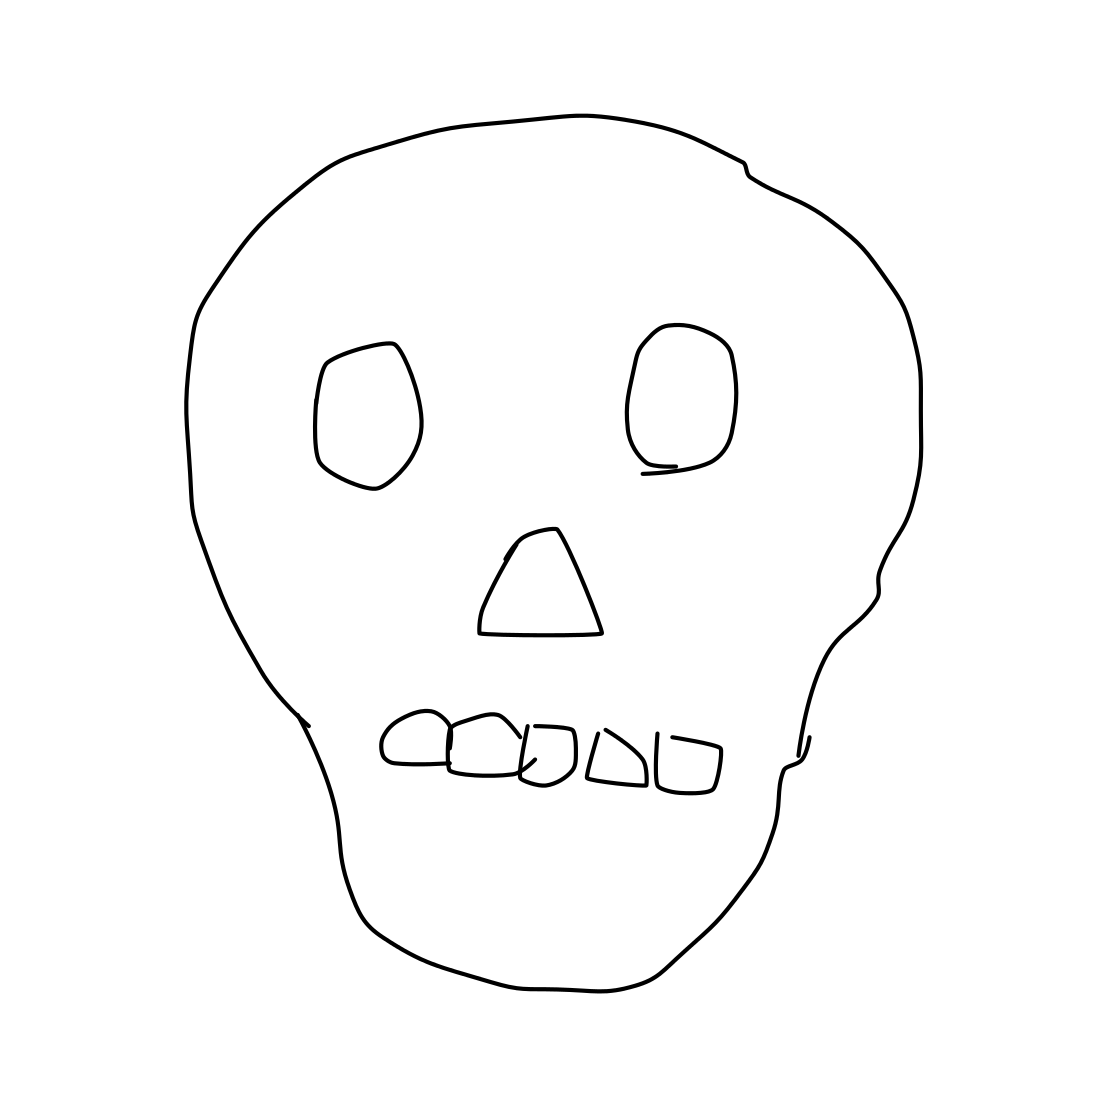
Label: skull